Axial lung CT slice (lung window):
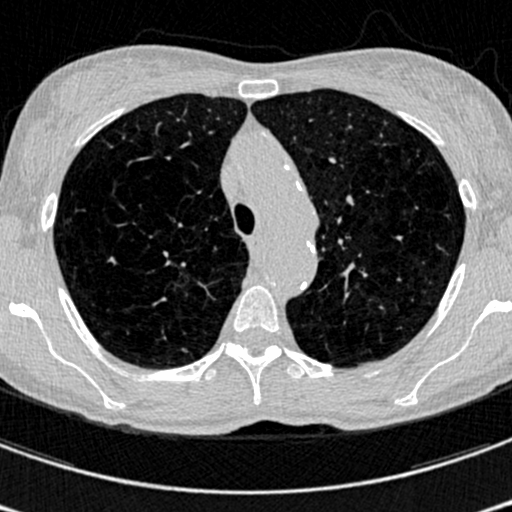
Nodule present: no